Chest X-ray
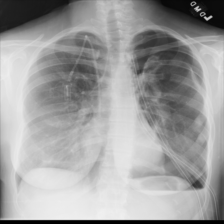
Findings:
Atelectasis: negative
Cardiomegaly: negative
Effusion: negative
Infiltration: negative
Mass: negative
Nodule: negative
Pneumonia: negative
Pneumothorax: negative
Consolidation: negative
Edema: negative
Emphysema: negative
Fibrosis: negative
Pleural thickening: negative
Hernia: negative